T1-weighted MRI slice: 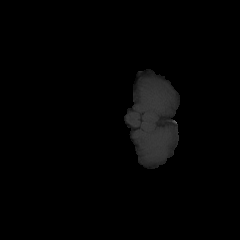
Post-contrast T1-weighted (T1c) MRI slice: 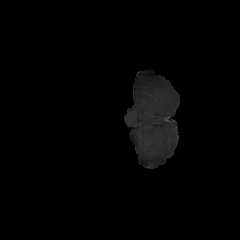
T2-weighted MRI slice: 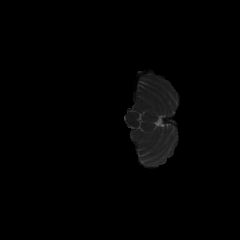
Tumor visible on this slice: no